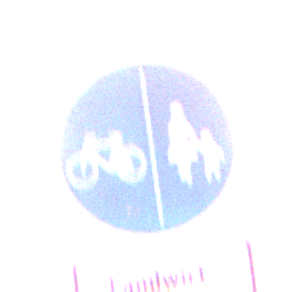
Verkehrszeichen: GetrennterRadUndGehwegRadwegLinks
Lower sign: BesondereFahrzeugeUndTransportgueter6
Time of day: SunriseSunset
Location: Outdoor (Urban)
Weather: PartlyCloudy
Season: NotSpecified
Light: Natural